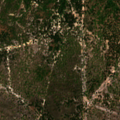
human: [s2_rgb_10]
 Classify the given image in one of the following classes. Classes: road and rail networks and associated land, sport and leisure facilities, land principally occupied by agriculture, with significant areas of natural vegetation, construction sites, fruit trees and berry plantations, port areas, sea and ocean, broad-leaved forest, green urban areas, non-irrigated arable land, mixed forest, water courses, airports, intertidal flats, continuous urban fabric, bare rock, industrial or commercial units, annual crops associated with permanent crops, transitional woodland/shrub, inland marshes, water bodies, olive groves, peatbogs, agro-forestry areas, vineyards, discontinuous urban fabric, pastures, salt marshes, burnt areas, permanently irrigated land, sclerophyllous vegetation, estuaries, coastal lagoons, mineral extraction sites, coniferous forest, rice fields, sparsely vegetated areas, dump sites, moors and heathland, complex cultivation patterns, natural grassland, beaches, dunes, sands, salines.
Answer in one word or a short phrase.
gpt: continuous urban fabric